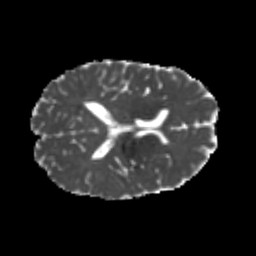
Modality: MD
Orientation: axial
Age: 23
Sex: male
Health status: healthy
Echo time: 0.074 s